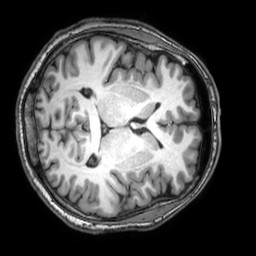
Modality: T1w
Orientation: axial
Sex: male
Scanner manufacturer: philips
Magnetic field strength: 3 T
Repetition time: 0.008193 s
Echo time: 0.00375 s